Question: I use the following command:
'''
gnuplot> plot x**2 lt 2 pt 4 lc 7 pi -6, x**3 lt 6 pt 8 lc 7 pi -6
'''
But the output is like so:

As you can see, 'pt' and 'lc' commands work but 'lt' does not.
How can I change my line type between dashed, dotted, etc.?
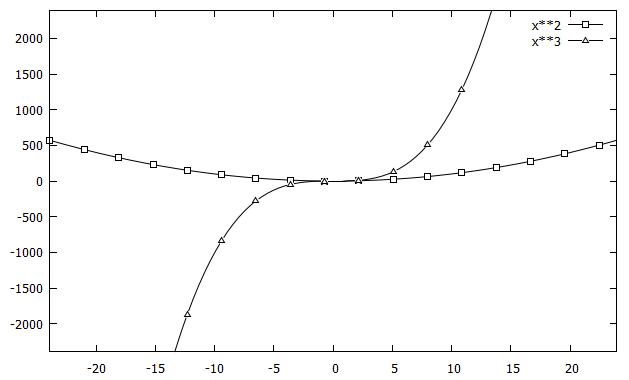
Answer: The terminal you are using provides solid lines only. Try a different terminal or terminal settings (dashed may work, see 'help set terminal ').
You may check the available styles with the command .
Good luck!